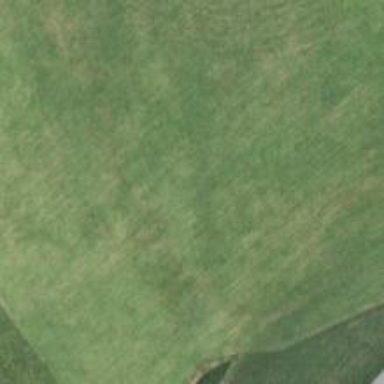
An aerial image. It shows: Grassy area designated as driving range for golf.